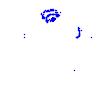
Particle: electron